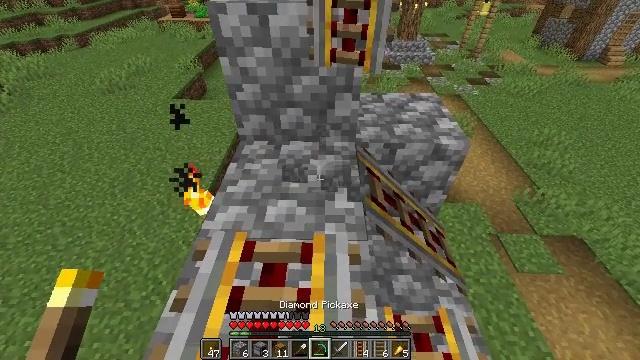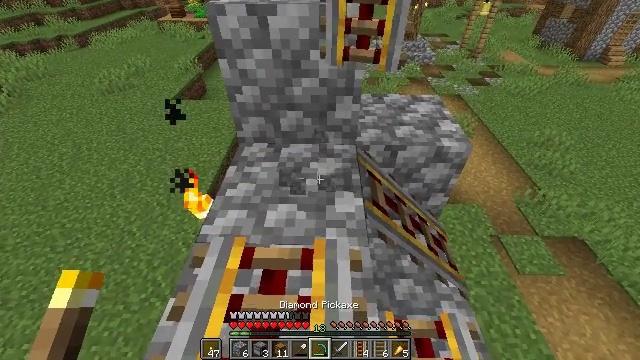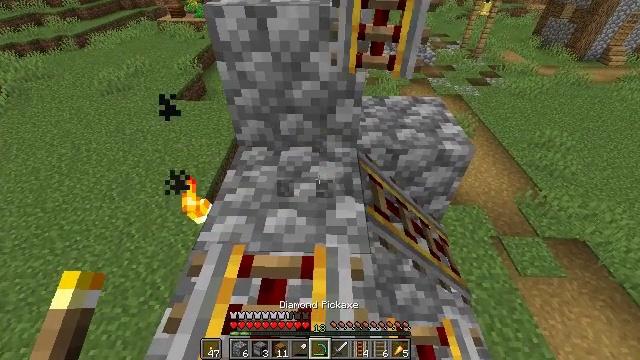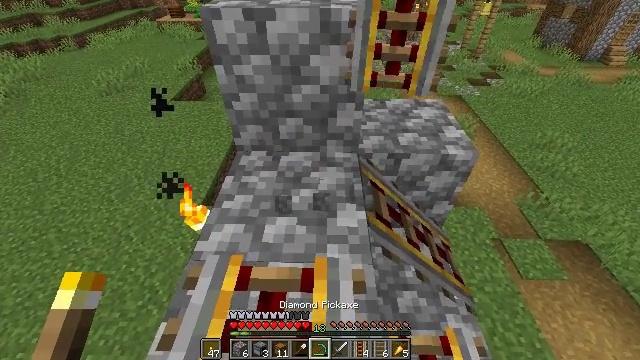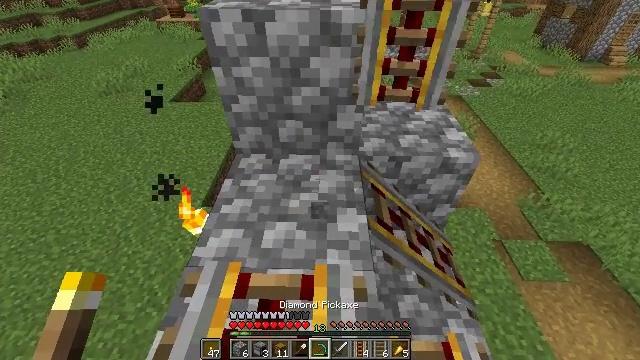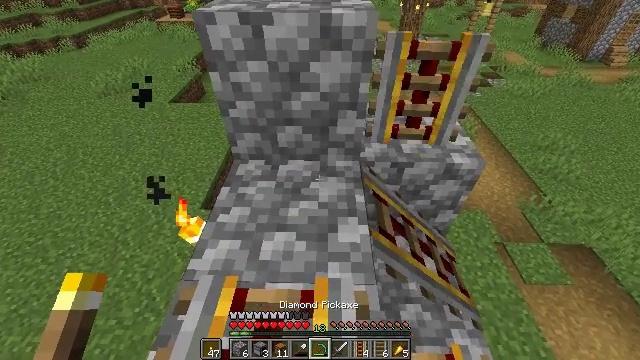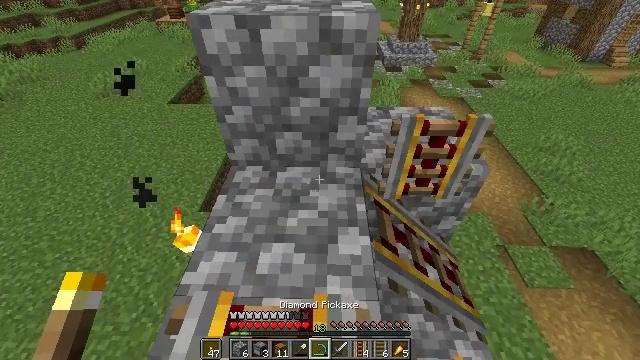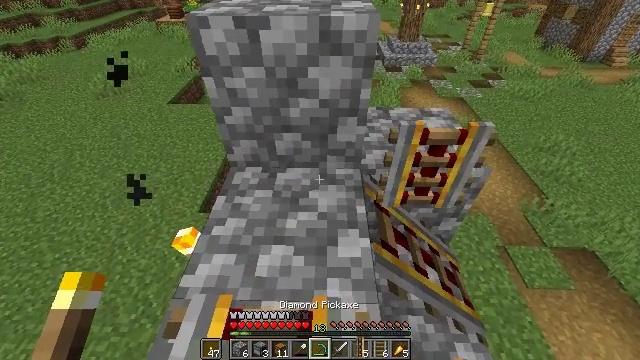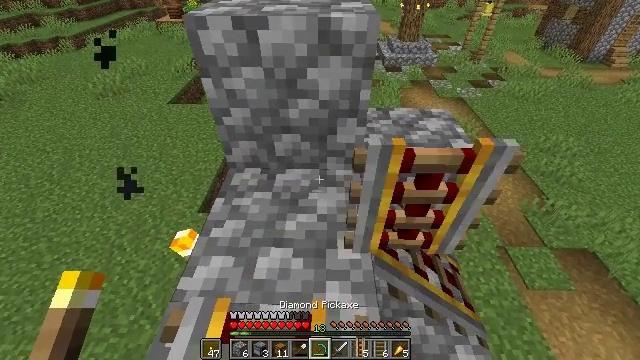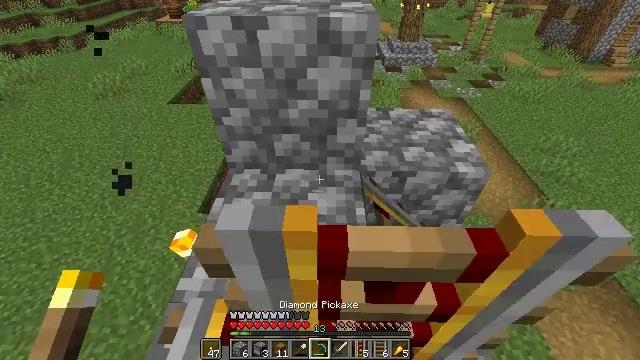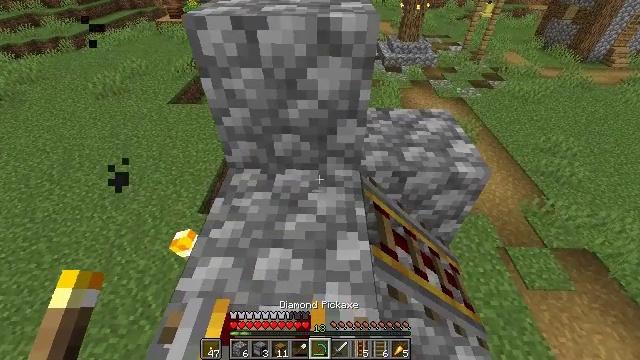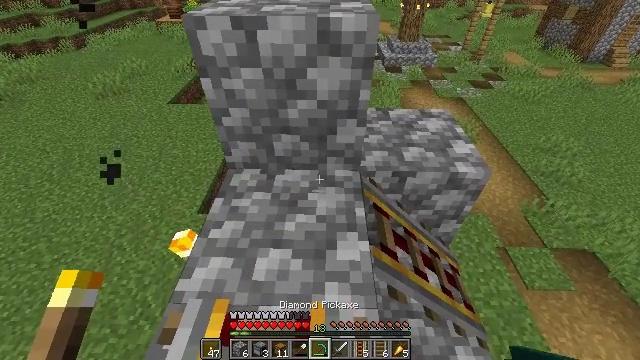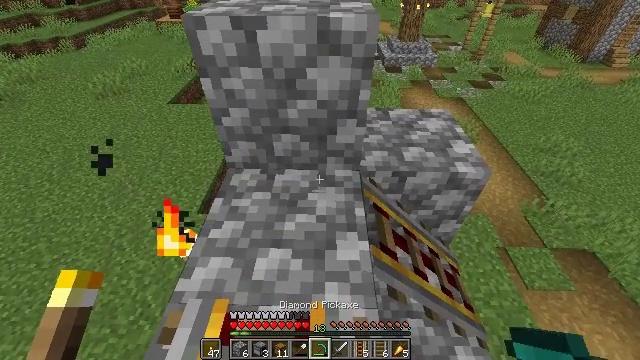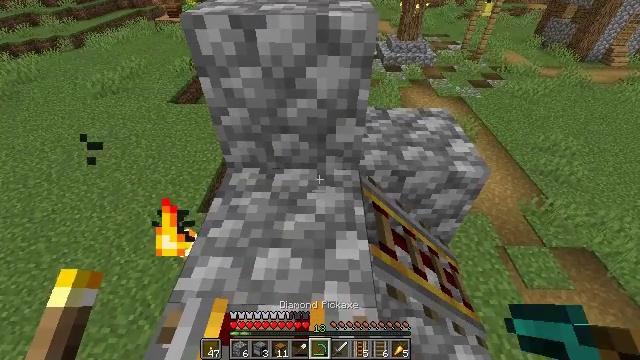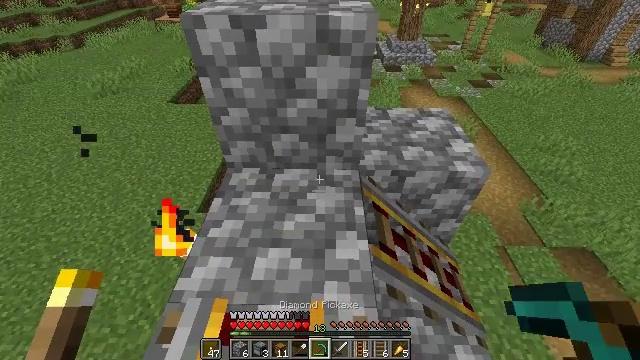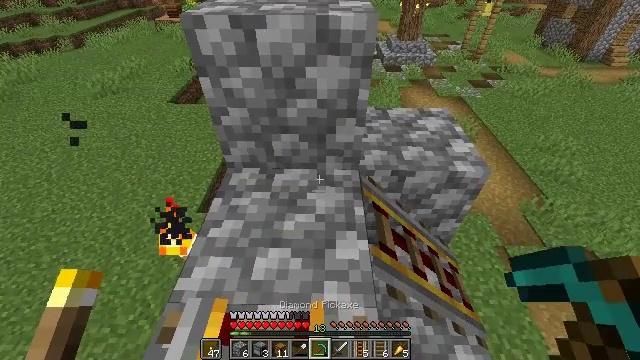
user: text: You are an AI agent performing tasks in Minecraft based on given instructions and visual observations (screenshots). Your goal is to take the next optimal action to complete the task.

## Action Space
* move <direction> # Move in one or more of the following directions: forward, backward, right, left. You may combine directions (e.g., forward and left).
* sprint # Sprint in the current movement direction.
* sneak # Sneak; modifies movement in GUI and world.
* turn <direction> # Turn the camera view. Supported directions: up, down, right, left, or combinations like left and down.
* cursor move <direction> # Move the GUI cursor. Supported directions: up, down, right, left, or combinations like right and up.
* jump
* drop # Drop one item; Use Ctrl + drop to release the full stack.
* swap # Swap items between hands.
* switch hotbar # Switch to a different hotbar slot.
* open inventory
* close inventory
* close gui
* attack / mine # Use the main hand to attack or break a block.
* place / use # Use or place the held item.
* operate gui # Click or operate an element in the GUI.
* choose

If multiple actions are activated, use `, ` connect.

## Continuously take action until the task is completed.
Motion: motion action
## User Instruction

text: Gather the powered rail to store in inventory.
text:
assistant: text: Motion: move forward, sneak
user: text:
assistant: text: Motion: move forward, sneak
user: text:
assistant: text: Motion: move forward, sneak
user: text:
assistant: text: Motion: move forward, sneak
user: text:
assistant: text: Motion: move forward, sneak
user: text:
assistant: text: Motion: sneak
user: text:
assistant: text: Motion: sneak
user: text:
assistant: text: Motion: sneak
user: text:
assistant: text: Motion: sneak
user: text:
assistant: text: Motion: sneak
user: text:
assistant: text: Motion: sneak
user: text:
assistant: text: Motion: sneak
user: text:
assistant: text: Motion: sneak
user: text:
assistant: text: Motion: sneak
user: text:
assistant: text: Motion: sneak
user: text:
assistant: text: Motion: sneak
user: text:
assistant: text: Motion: sneak
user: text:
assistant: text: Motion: move back, sneak
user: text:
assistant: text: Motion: move back, sneak
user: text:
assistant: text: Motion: move back, sneak
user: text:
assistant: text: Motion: move back, sneak
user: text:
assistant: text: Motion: move back, sneak
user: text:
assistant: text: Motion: move back, sneak, turn right
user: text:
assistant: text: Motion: move back, sneak, turn right
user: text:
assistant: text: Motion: move back, sneak, turn right
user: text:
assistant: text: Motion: sneak
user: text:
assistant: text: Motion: sneak
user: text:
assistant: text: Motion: sneak
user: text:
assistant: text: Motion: sneak
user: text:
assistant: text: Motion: sneak